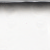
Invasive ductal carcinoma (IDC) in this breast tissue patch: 0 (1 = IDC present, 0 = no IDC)